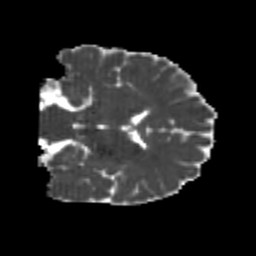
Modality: MD
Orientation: coronal
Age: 22
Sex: male
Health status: healthy
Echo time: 0.074 s